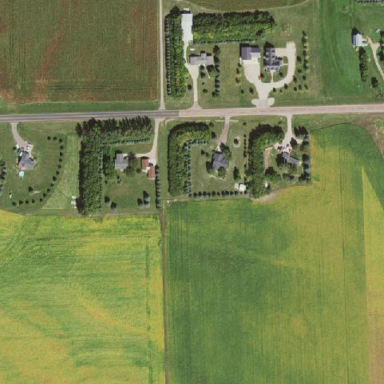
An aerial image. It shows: Residential area in rural setting.